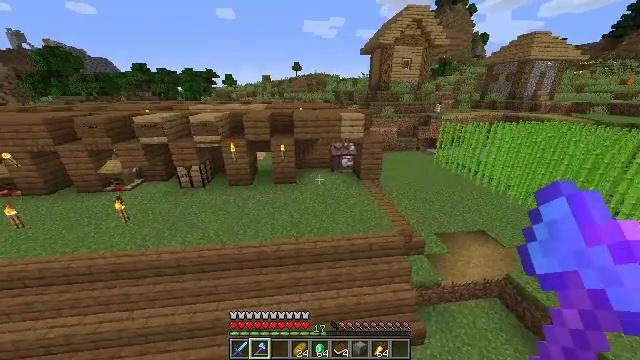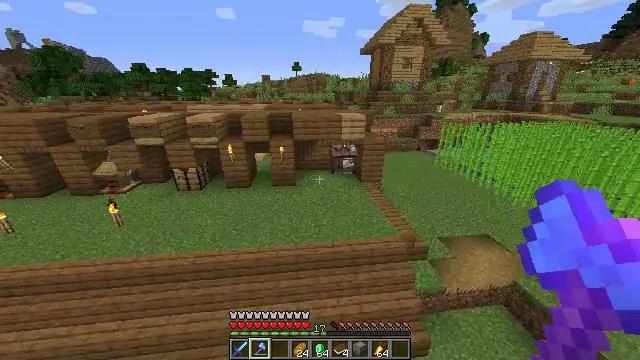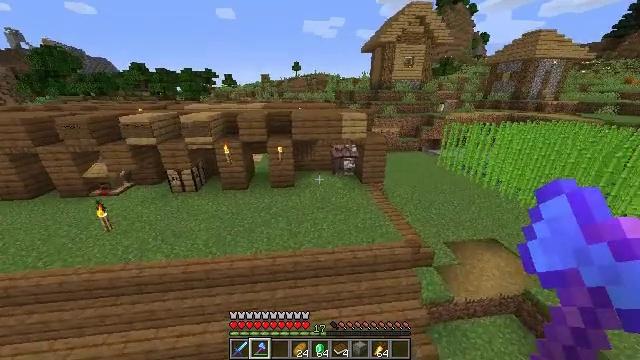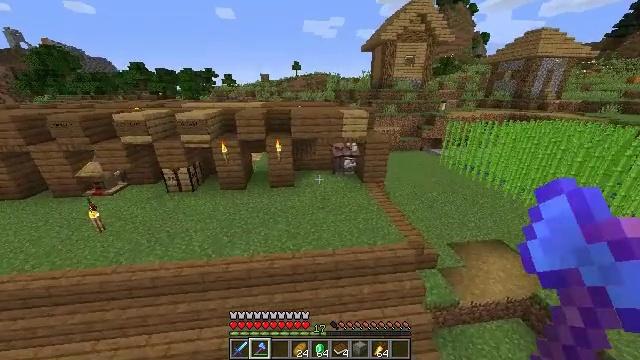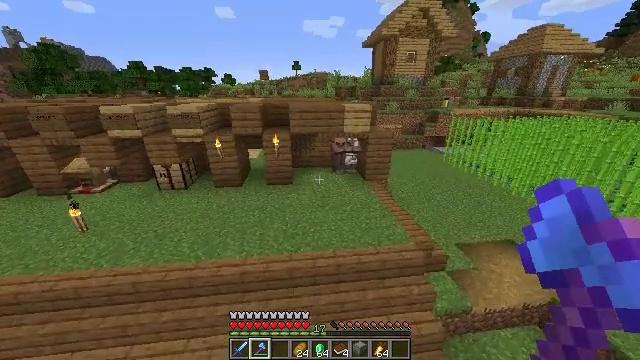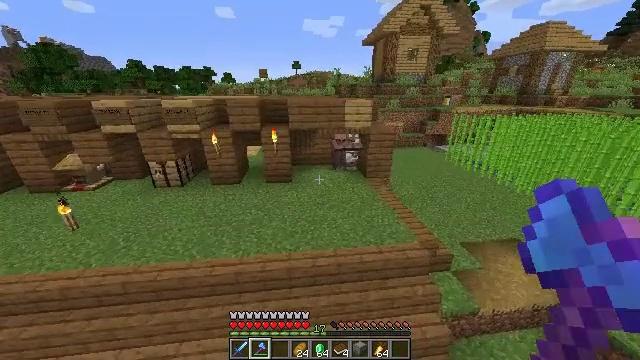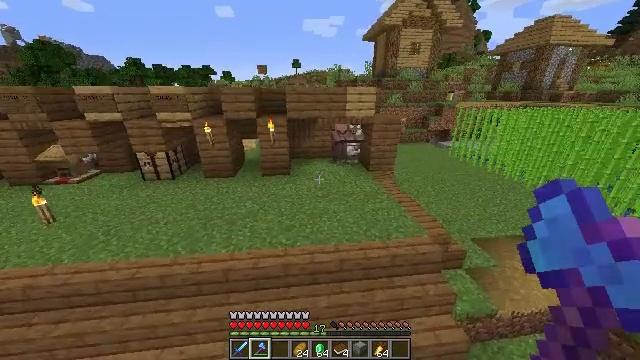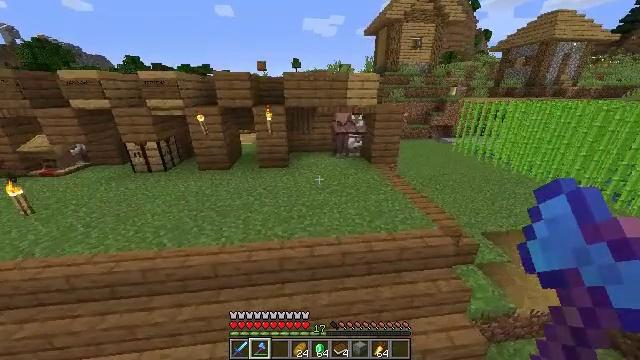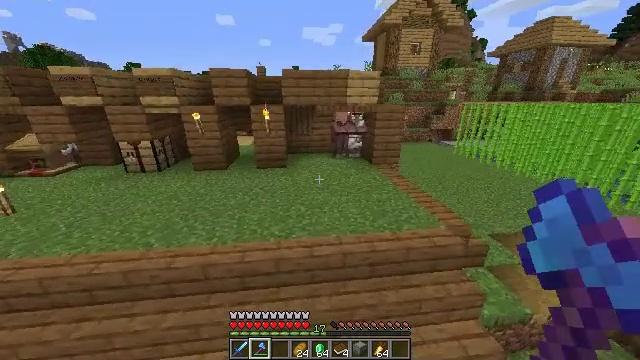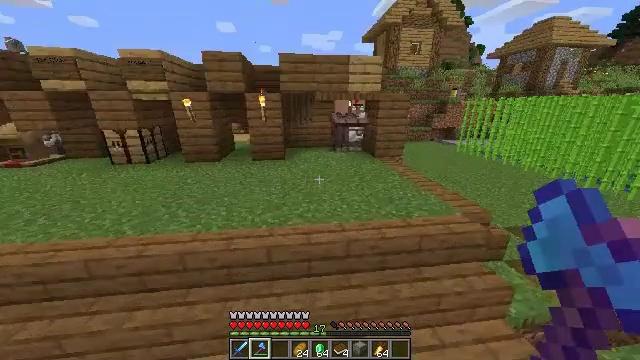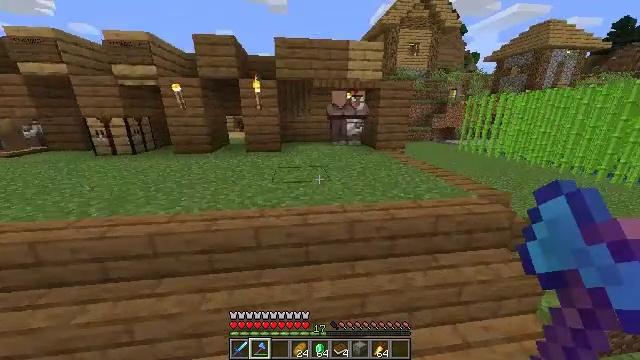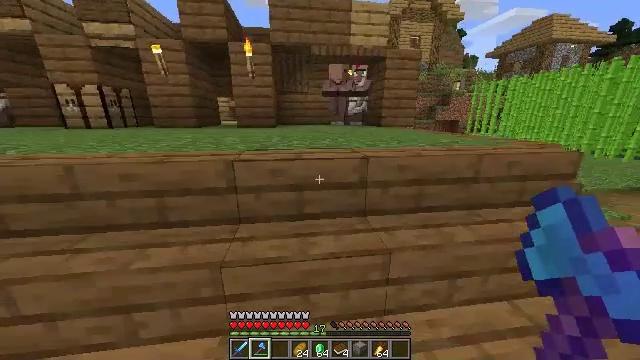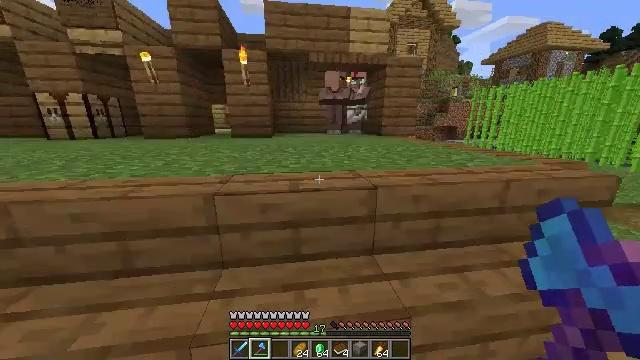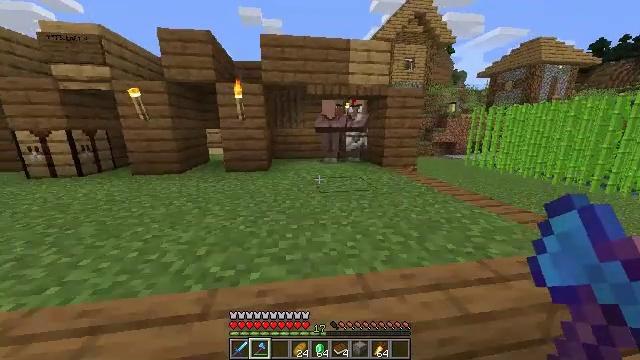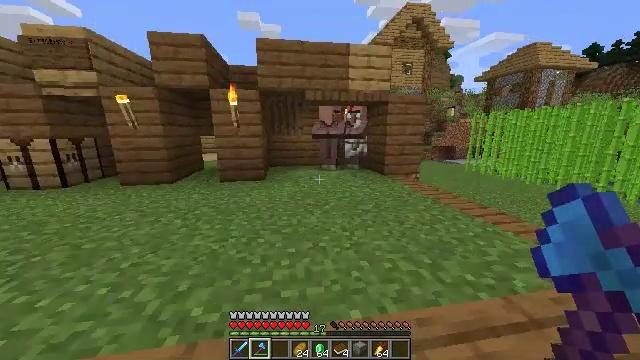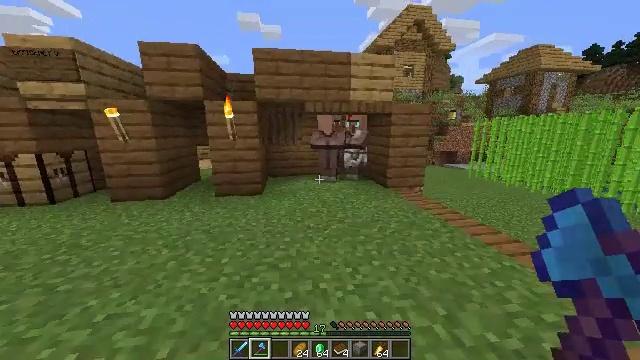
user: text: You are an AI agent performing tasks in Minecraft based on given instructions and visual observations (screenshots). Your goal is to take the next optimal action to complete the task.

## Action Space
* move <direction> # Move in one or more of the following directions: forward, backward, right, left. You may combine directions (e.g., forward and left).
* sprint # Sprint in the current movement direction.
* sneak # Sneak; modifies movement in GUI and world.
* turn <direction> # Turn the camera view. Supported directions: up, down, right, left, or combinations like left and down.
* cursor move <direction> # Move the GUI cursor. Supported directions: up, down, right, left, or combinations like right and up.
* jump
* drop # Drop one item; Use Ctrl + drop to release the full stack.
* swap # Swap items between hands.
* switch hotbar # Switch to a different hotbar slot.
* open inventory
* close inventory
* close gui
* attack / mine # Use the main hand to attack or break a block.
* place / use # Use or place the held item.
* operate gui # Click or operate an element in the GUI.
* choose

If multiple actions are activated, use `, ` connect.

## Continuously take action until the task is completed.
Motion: motion action
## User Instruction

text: Open the crafting table to craft a golden helmet.
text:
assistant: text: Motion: move forward, sprint, jump
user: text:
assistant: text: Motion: move forward, sprint, jump
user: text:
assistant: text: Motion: move forward, sprint, jump
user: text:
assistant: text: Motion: move forward, sprint, jump
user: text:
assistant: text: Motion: move forward, sprint, jump
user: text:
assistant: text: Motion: move forward, sprint, jump
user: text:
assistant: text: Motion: move forward, sprint, jump
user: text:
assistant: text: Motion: move forward, sprint, turn up
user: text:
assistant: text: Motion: move forward, sprint, turn up
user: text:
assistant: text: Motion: move forward, sprint, turn up
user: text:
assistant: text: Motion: move forward, sprint, turn up
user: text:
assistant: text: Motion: move forward, sprint, turn up
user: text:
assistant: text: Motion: move forward, sprint, turn up
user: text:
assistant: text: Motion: move forward, sprint
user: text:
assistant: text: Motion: move forward, sprint
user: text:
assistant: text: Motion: move forward, sprint
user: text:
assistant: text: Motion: move forward, sprint
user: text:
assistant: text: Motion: move forward, sprint
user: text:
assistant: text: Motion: move forward, sprint
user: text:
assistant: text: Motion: move forward, sprint
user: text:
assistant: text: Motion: move forward, sprint
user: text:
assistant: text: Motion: move forward, sprint
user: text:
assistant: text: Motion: move forward, sprint
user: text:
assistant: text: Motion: move forward, sprint
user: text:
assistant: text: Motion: move forward, sprint
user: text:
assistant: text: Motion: move forward, sprint
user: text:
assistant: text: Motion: move forward
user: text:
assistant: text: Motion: move forward
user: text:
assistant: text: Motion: move forward, turn left and up
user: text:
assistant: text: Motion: move forward, turn left and up